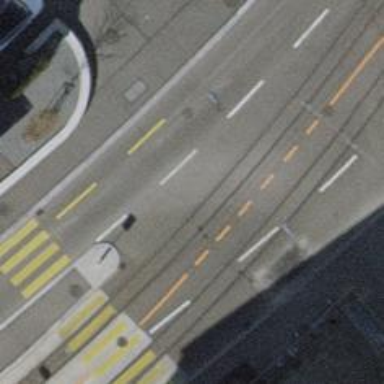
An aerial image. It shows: Tram level crossing on railway.